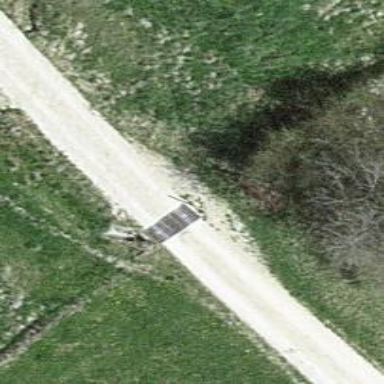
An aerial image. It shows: Cattle grid barrier.